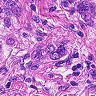
Metastatic tissue present: yes